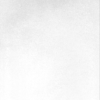
Label: dusty